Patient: sex F, age 59
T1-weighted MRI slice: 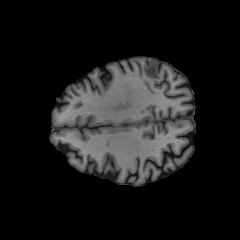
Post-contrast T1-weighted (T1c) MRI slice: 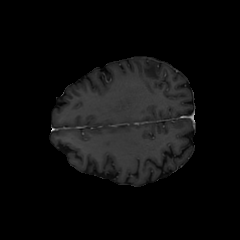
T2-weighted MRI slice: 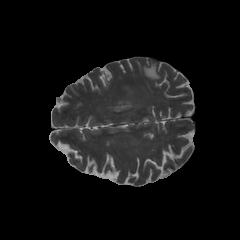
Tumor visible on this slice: yes
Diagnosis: Glioblastoma, IDH-wildtype
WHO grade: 4